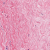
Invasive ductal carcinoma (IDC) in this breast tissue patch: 0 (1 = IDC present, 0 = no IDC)